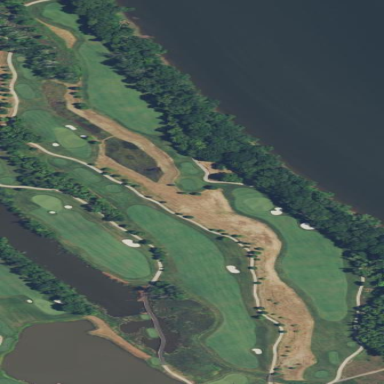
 place for golfing and leisure activities."